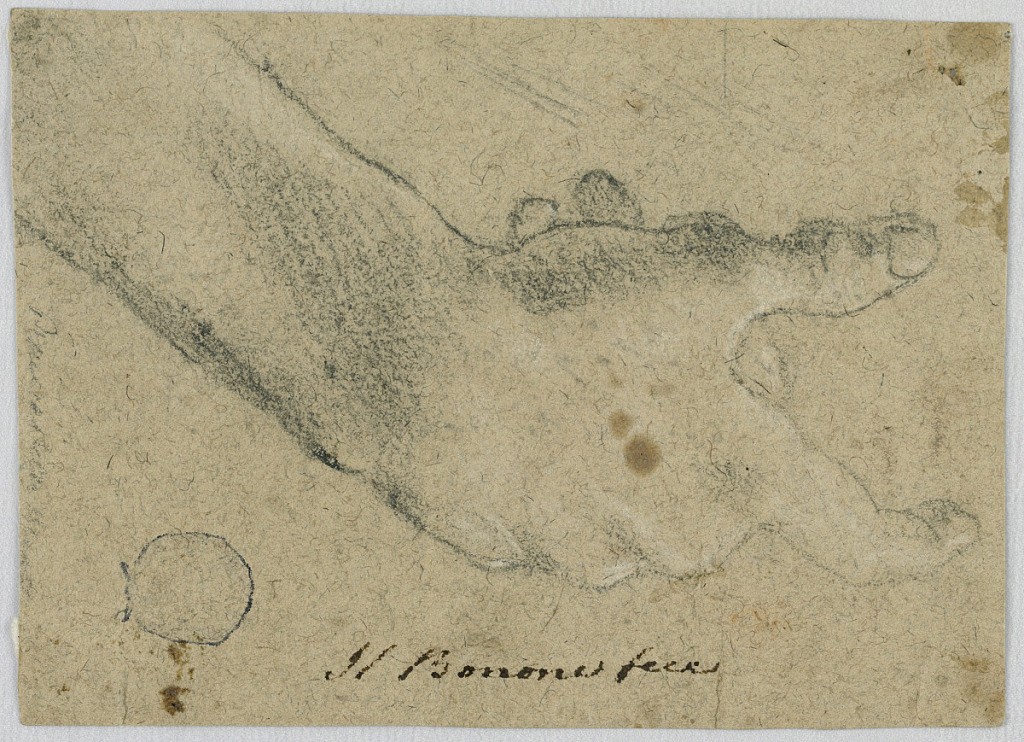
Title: Study: A right hand
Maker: Carlo Bononi, Italian, 1569–1632
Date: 1630
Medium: Black crayon and white heightening on rough grey paper
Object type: Drawing
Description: Horizontal composition of a right hand opened and extended. Written on the reverse: "Aless. Maggiori comrpo in/Bologna dal sacer/dote Pancaidi l'an/no 1796" and below the hand: "H Bonone fece."